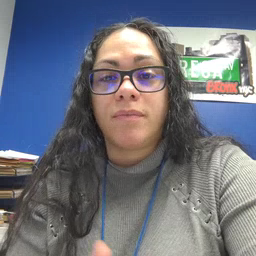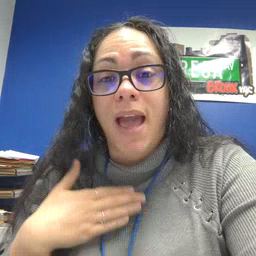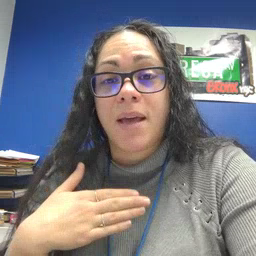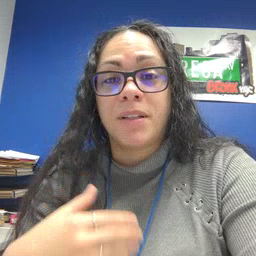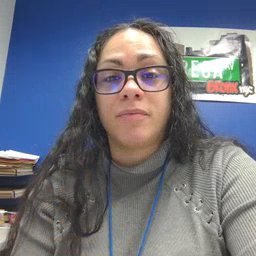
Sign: happy